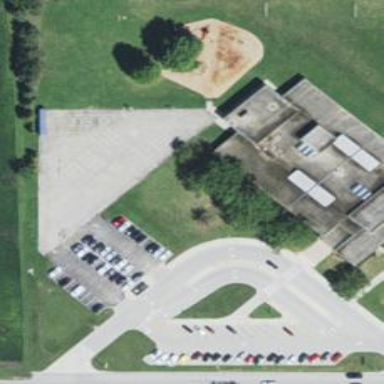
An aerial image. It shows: Paved schoolyard for recreational activities.